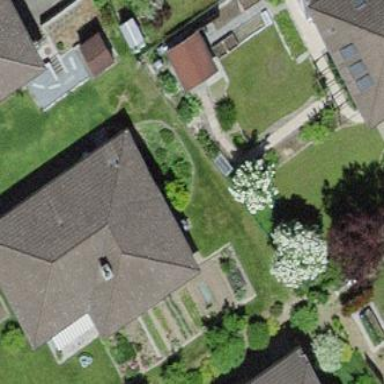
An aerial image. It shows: Residential building.